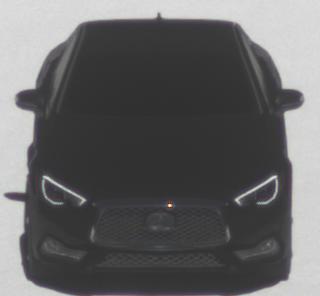
Make: Infiniti
Model: Q60 2.0t
Detailed model: Q60 (V37)
Model produced from: 2016/10
Model produced until: 2018/08
Doors: 2
Color: black
Road condition: dry road
Daytime: morning or afternoon
Contrast: high contrast